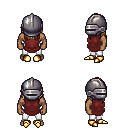
a pixel art fantasy rpg character, male body template, human, dark skin, maroon tunic, white pants, blonde long hairstyle, metal helm, gold boots, four views (front, back, left, right), 2x2 character sprite sheet, small pixel art, hard edges, no anti-aliasing